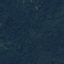
Label: Forest